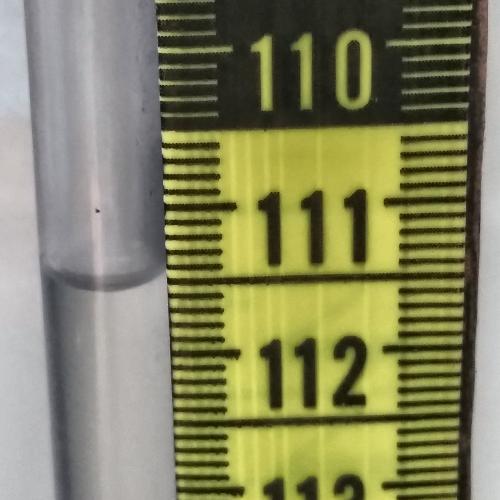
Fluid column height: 111.5 cm